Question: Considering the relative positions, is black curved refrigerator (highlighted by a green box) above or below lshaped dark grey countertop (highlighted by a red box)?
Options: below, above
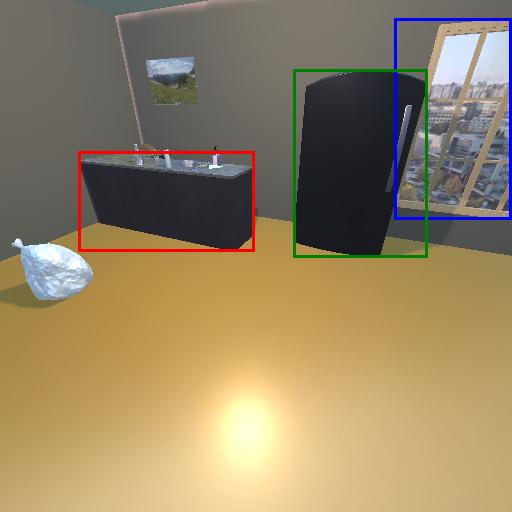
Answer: below